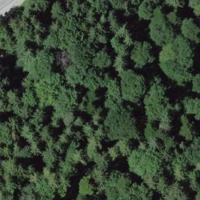
EUNIS habitat code: 44
Species observed at this site:
Allium ursinum